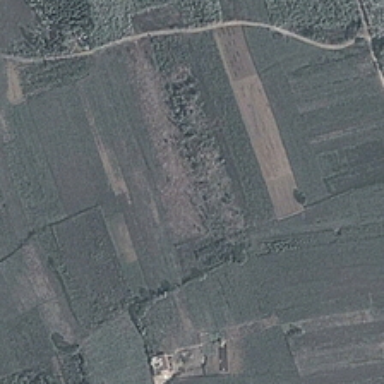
Many pieces of green farmlands are together .